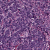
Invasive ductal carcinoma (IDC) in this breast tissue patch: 1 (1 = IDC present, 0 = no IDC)